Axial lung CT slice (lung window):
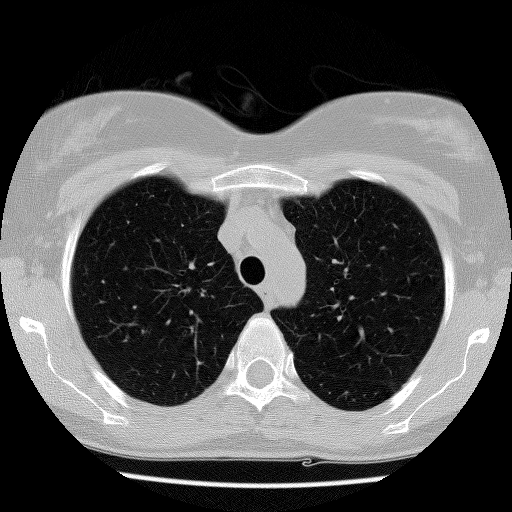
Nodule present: no